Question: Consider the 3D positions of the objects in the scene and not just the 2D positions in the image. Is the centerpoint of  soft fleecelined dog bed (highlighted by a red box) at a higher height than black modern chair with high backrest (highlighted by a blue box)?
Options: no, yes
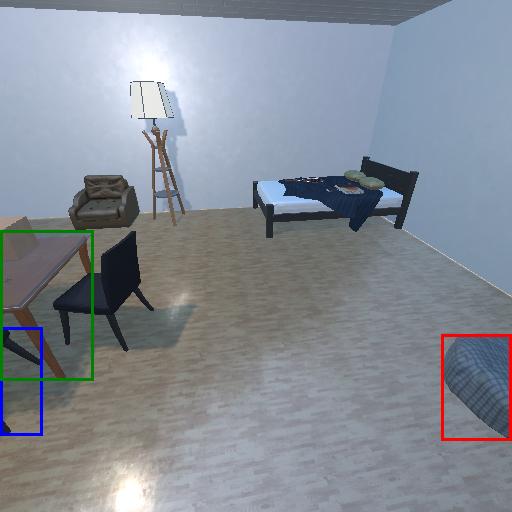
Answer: no